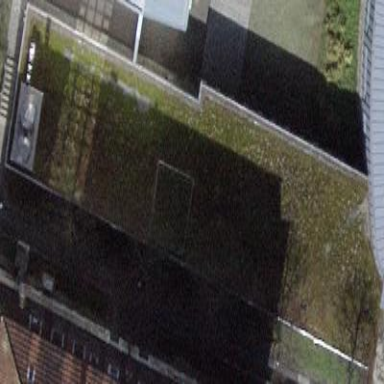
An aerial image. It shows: Office building.